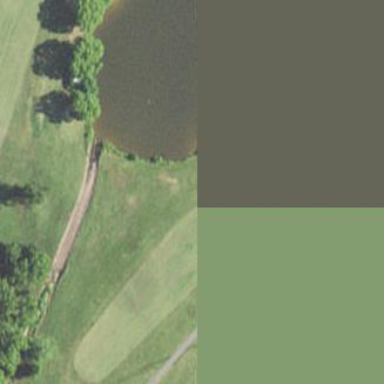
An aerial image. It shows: Scenic golf fairway.